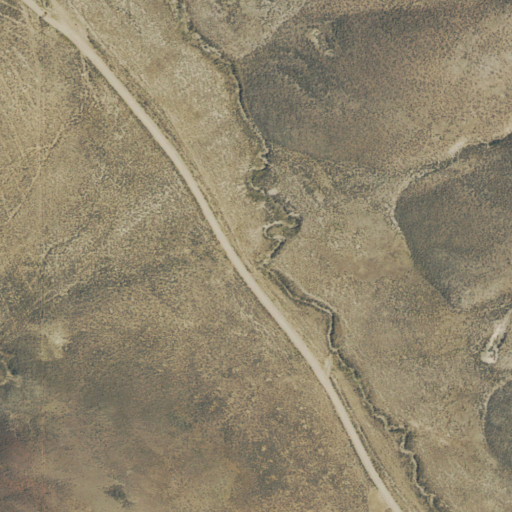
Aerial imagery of valley in Colorado named Graflin Gulch containing only shrub